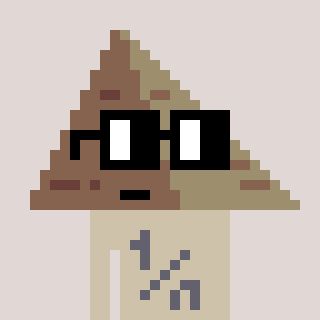
a pixel art character with square black glasses, a pyramid-shaped head and a bege-colored body on a warm background